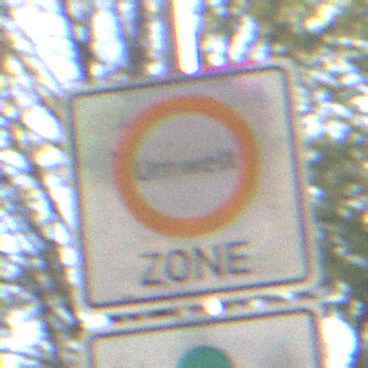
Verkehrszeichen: BeginnUmweltzone
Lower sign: FreistellungVomVerkehrsverbot3
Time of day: SunriseSunset
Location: Outdoor (Urban)
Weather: PartlyCloudy
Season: Autumn
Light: Natural